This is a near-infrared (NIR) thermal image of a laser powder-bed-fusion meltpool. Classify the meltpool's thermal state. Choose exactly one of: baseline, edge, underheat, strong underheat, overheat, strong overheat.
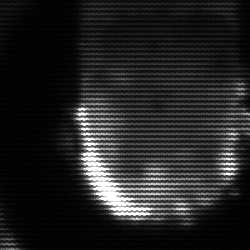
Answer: baseline